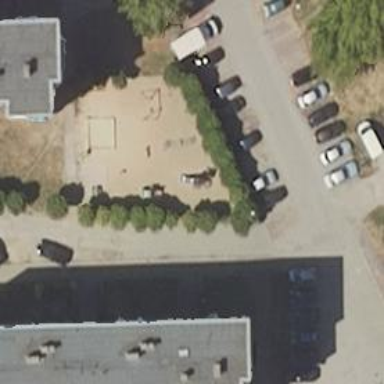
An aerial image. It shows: Fitness station in leisure land.